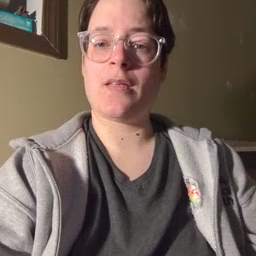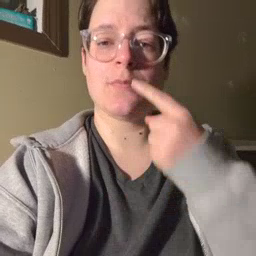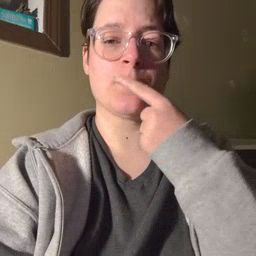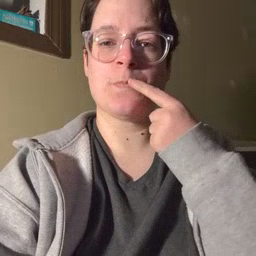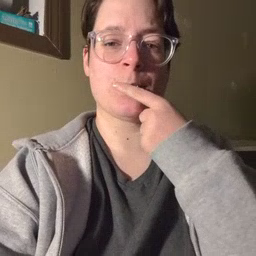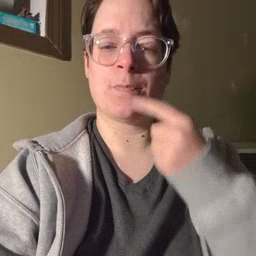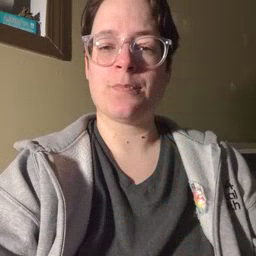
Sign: lips